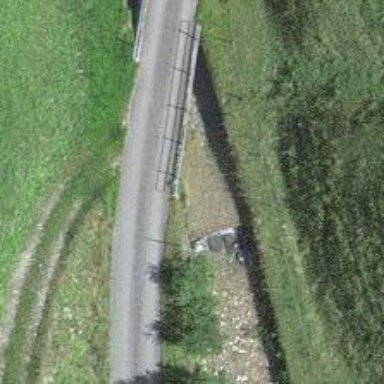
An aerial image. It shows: Culvert tunnel.